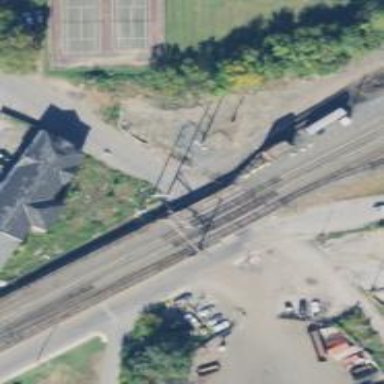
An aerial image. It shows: Bridge with electrified railway tracks featuring contact line.